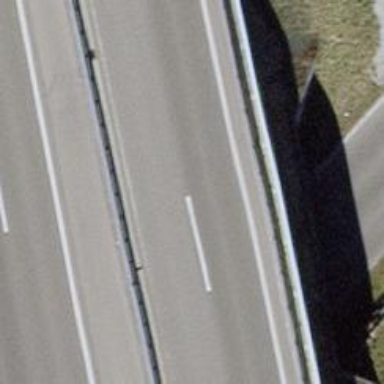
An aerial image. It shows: Motorway bridge with asphalt surface.